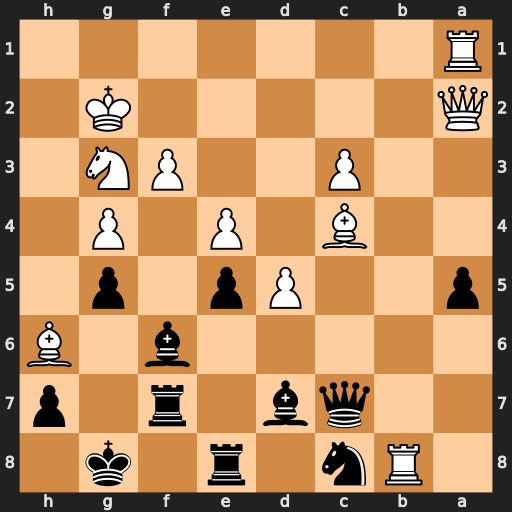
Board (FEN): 1Rn1r1k1/2qb1r1p/5b1B/p2Pp1p1/2B1P1P1/2P2PN1/Q5K1/R7
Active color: b
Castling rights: -
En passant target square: -
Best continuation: Qxb8 d6 Nxd6